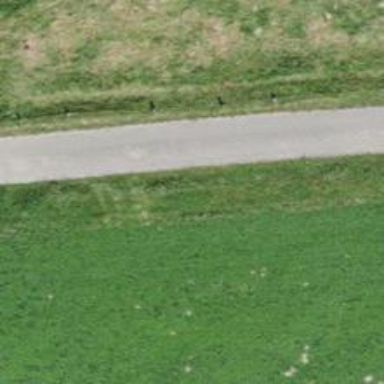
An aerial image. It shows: Well-maintained track road of grade 1.